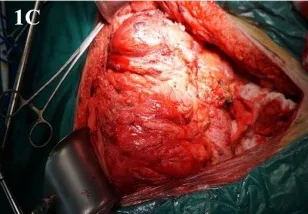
(C) Intraoperative photos.
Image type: medical_photograph (other_medical_photograph)